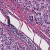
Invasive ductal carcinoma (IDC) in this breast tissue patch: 1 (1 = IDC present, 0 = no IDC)